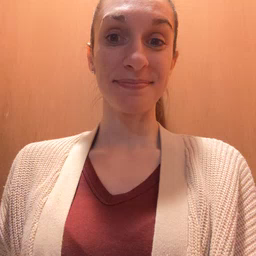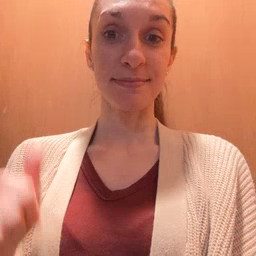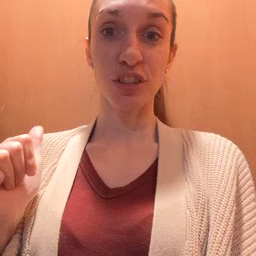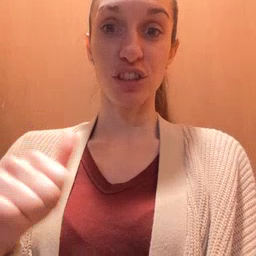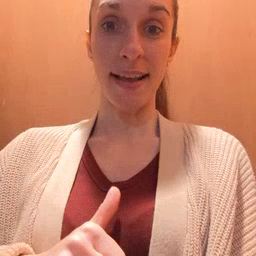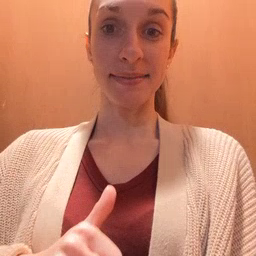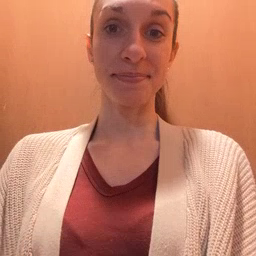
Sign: jacket